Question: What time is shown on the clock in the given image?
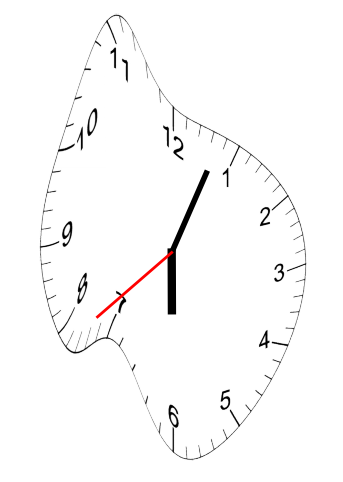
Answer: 06:03:38